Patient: sex M, age 22
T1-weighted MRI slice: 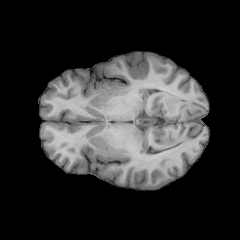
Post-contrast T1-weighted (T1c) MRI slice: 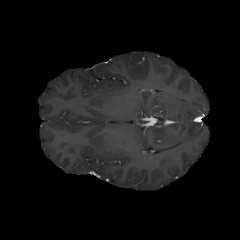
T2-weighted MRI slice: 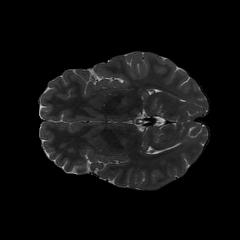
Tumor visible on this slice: no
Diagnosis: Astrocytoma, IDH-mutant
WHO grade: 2